Question: I am working with Spring 3.2 and Hibernate 4. I am writing the persistence layer access with dao. Here is the dao interface code :
'''
public interface AbstractDao<E, I extends Serializable> {
public E findById(I id);
public void saveOrUpdate(E e);
public void delete(E e);
public List<E> findByCriteria(Criterion criterion);
}
'''
Just after I have written following the abstract class which implements the interface :
'''
public abstract class AbstractDaoImpl<E, I extends Serializable> implements AbstractDao<E,I> {
private Class<E> entityClass;
protected AbstractDaoImpl(Class<E> entityClass) {
this.entityClass = entityClass;
}
@Autowired
private SessionFactory sessionFactory;
public Session getCurrentSession() {
return sessionFactory.getCurrentSession();
}
@Override
public E findById(I id) {
return (E) getCurrentSession().get(entityClass, id);
}
@Override
public void saveOrUpdate(E e) {
getCurrentSession().saveOrUpdate(e);
}
@Override
public void delete(E e) {
getCurrentSession().delete(e);
}
@Override
public List<E> findByCriteria(Criterion criterion) {
Criteria criteria = getCurrentSession().createCriteria(entityClass);
criteria.add(criterion);
return criteria.list();
}
}
'''
I am getting some compilation errors on all methods that i have implemented in the abstract class : 'findById(I id)', 'saveOrUpdate(E e)', 'delete(E e)' ,'findByCriteria(Criterion criterion)'.
The error message is :
> Multiple markers at this line
- implements com.startup.app.models.hibernate.dao.AbstractDao.findById
- The method findById(I) of type AbstractDaoImpl must override a superclass
method
What wrong, I don't understand. thanks.

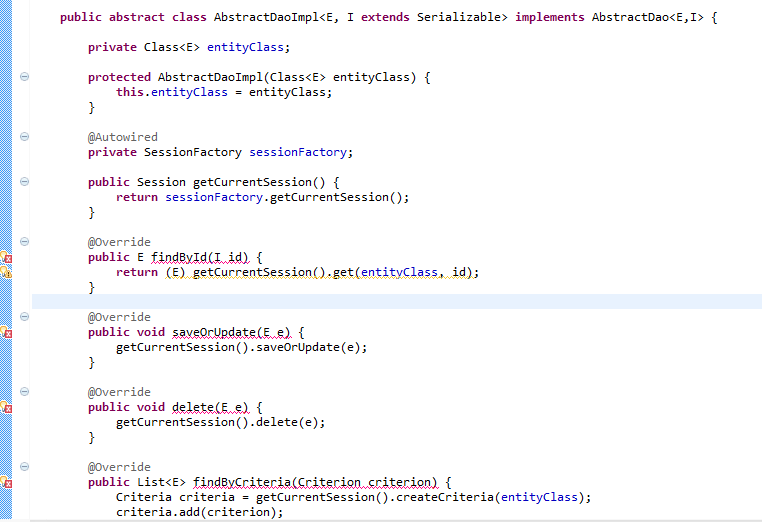
Answer: Make sure that you are using atleast inorder to use '@Override' in this case.
In Java 1.5, '@Override' could only be applied to methods overriding a superclass method.